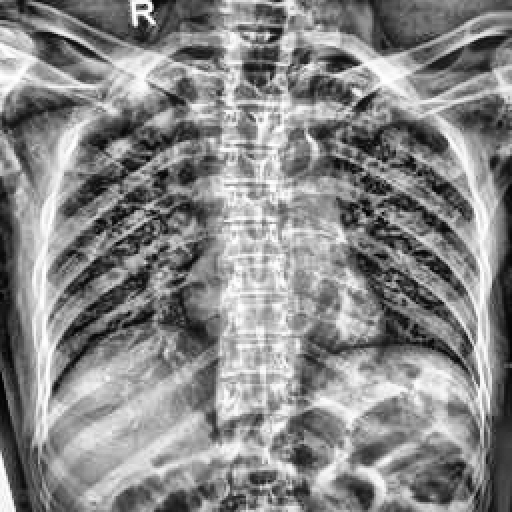
Finding: TUBERCULOSIS